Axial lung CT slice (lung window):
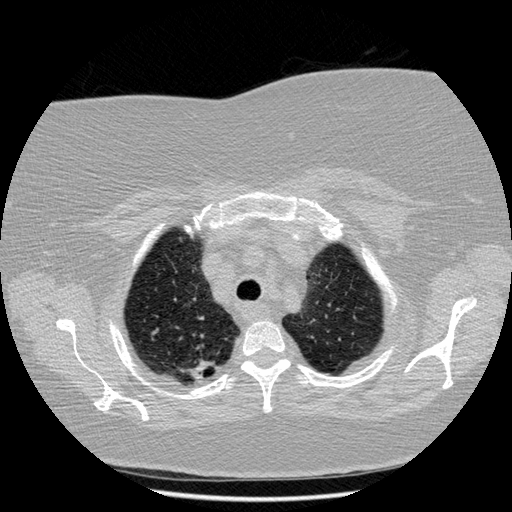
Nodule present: no